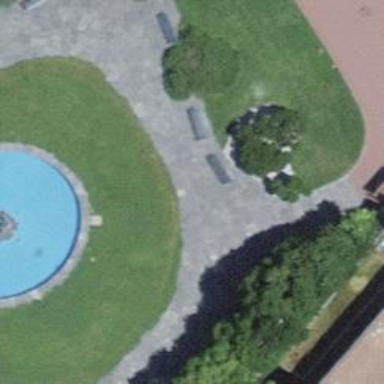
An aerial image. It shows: Bench for seating.